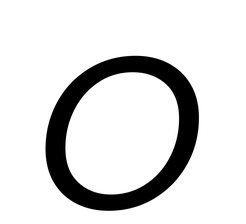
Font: Poppins-LightItalic